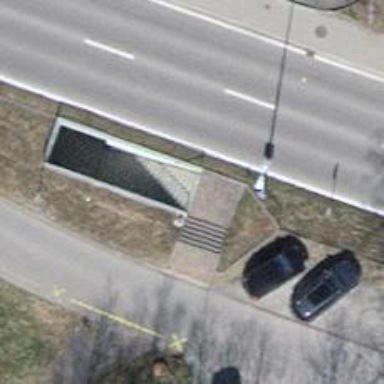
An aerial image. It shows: Concrete steps with ramp.